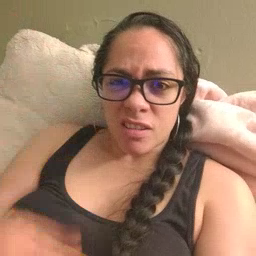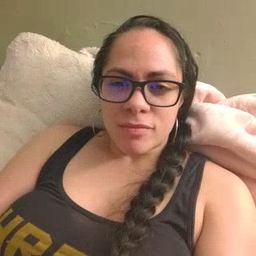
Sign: high